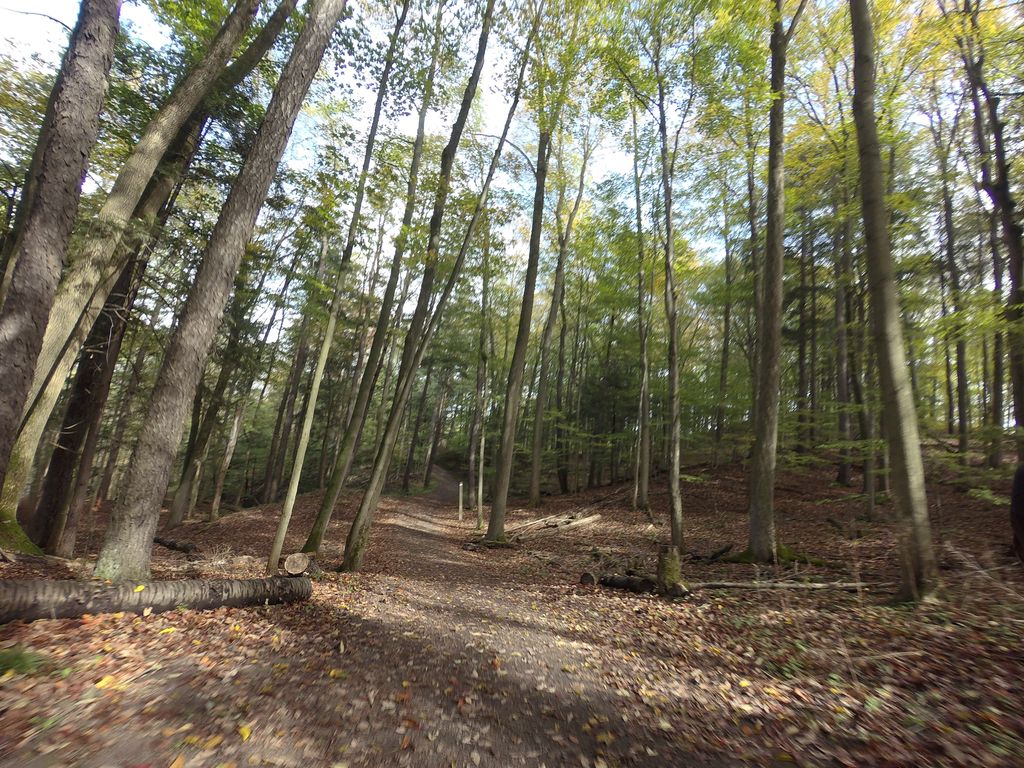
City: hamilton